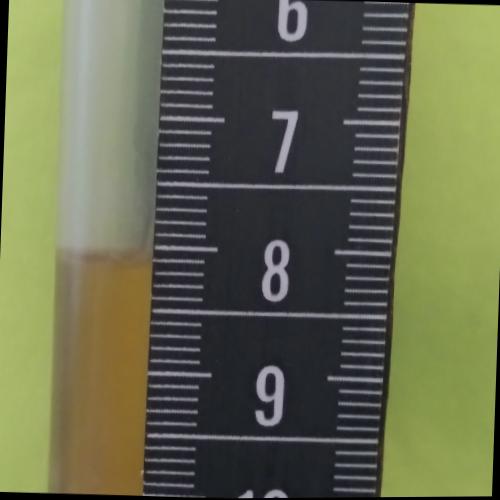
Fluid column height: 8.1 cm